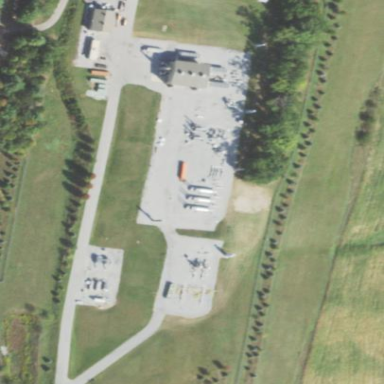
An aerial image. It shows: Industrial area dedicated to gas-related activities.